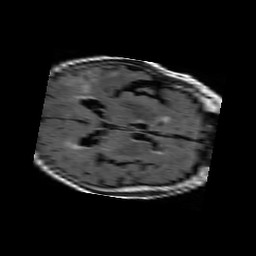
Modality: FLAIR
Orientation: axial
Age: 80
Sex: female
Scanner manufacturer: philips
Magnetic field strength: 1.5 T
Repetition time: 6 s
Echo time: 0.12 s